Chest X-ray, PA view. Patient: 54 years old, sex M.
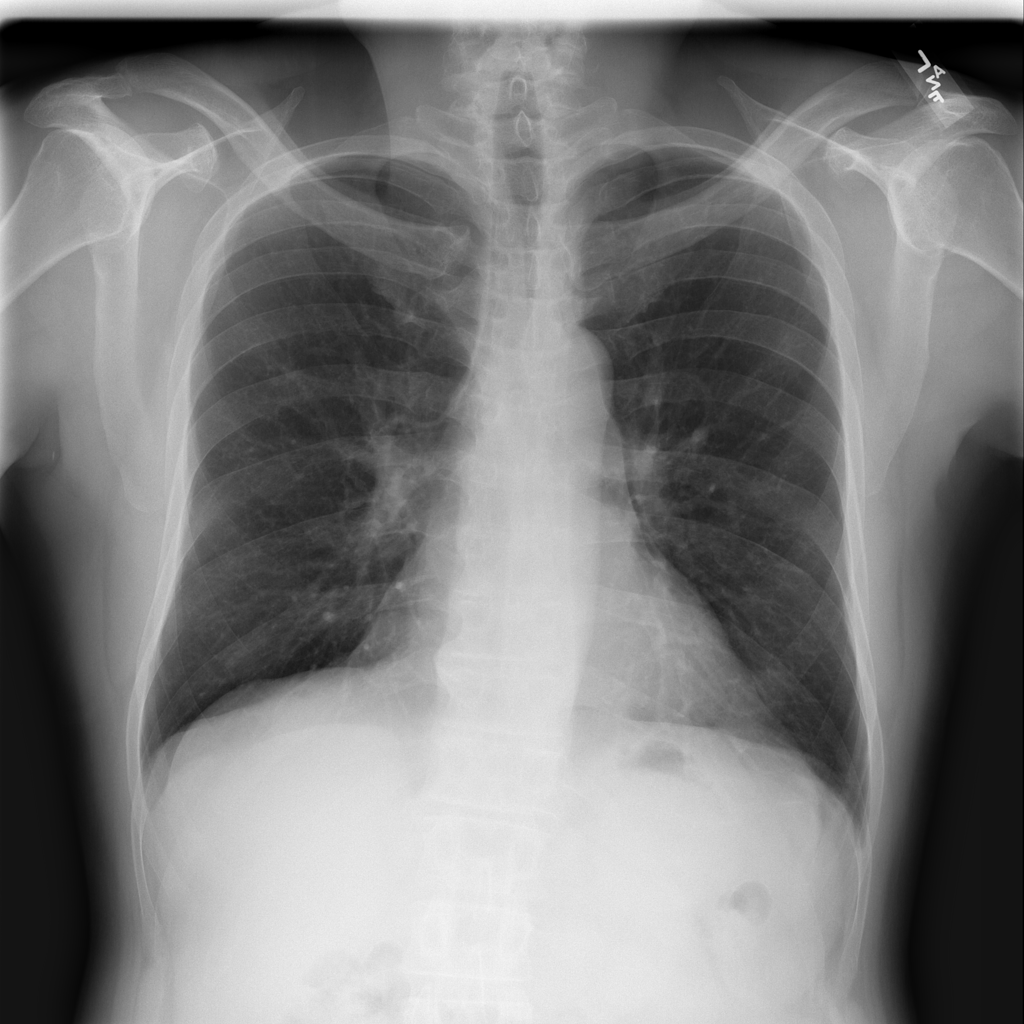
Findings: No Finding